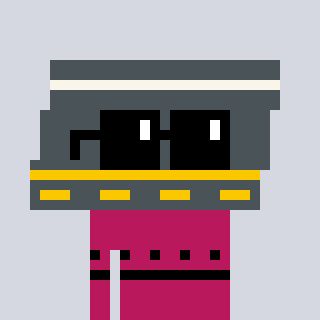
a pixel art character with square black sunglasses, a road-shaped head and a darkpink-colored body on a cool background